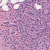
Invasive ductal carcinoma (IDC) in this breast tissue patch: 1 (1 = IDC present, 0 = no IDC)